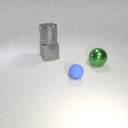
large green metal sphere to the right of large gray metal cube